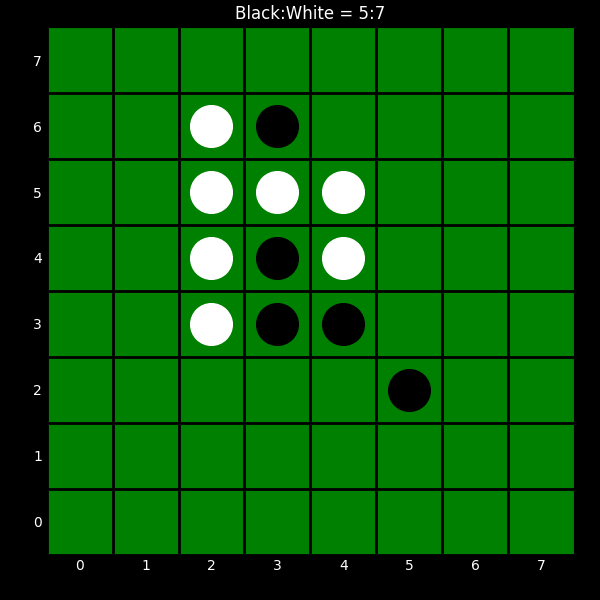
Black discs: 5
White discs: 7